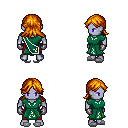
a pixel art fantasy rpg character, male body template, dark elf, purple skin, sash dress, red pants, dark blonde loose hair, metal gloves, white slippers, four views (front, back, left, right), 2x2 character sprite sheet, small pixel art, hard edges, no anti-aliasing